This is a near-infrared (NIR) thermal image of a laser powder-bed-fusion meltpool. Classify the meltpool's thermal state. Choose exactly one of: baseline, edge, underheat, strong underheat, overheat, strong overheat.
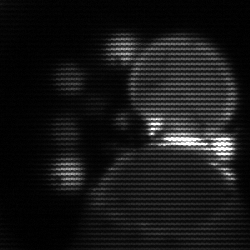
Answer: edge